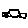
Label: car